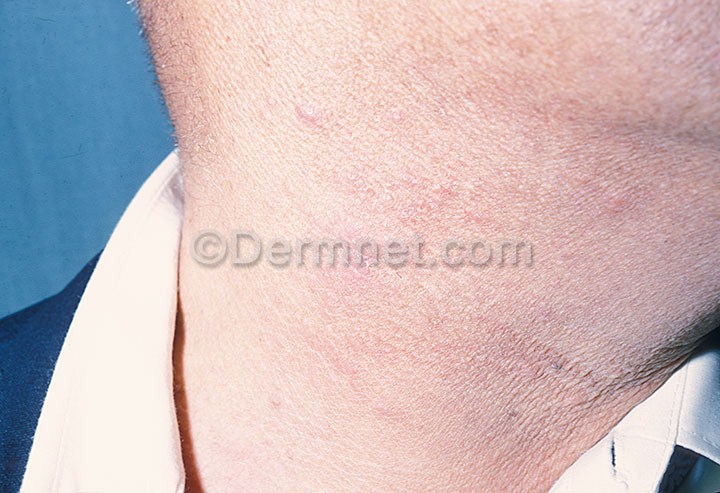
Disease: Scabies Lyme Disease and other Infestations and Bites